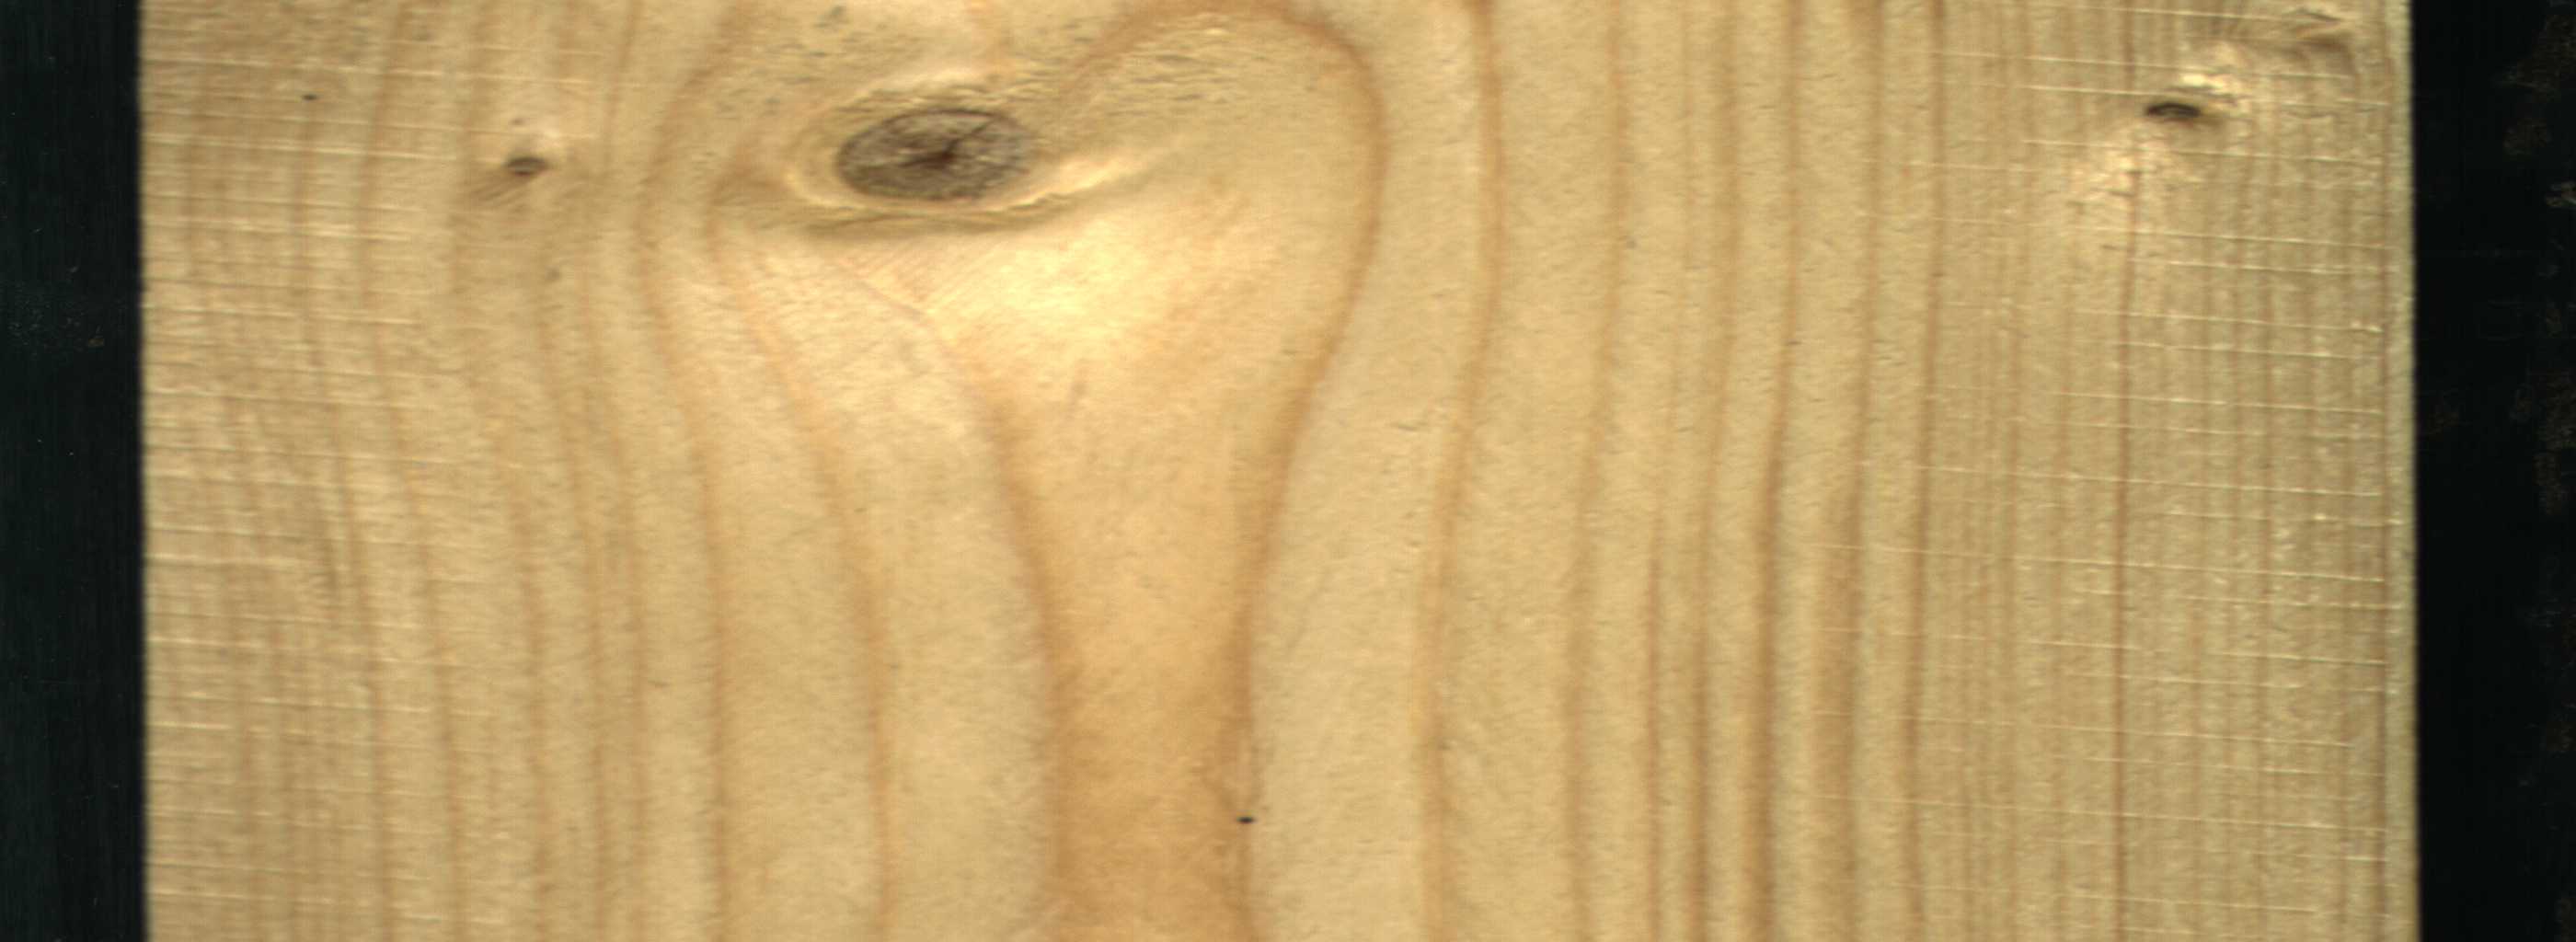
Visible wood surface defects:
Live_Knot
Live_Knot
Live_Knot